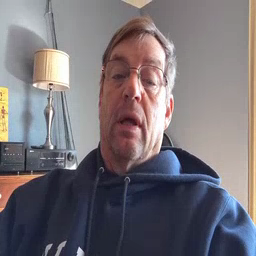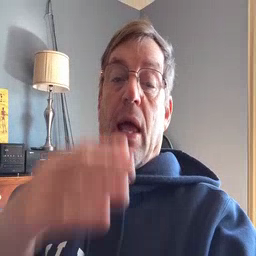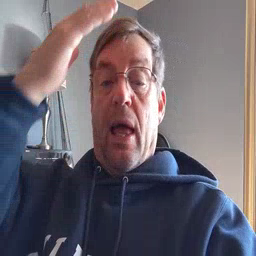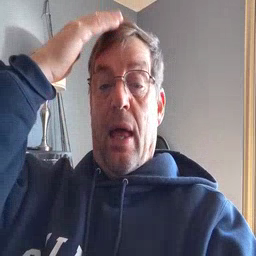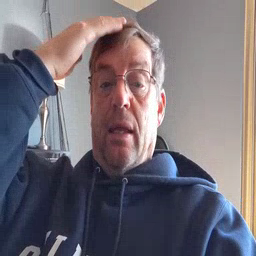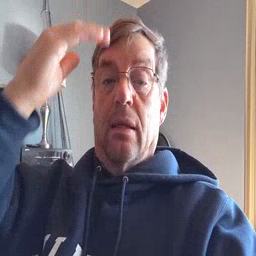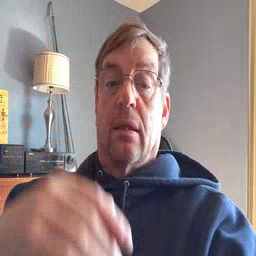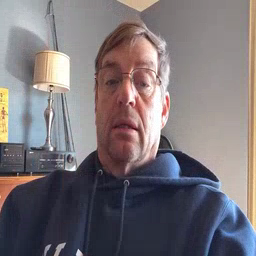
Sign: hat